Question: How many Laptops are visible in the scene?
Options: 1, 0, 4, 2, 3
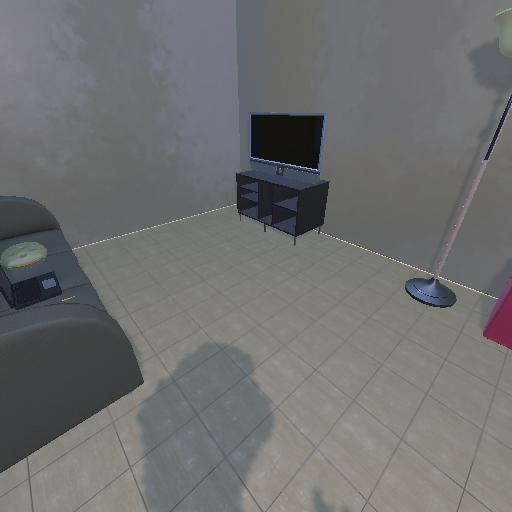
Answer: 1